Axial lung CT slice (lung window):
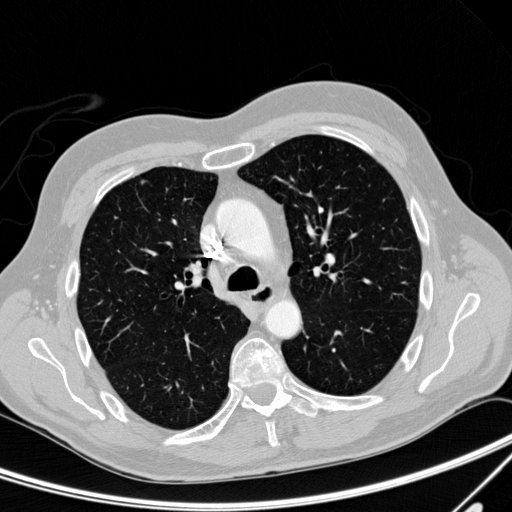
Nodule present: yes
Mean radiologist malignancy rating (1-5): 1.5